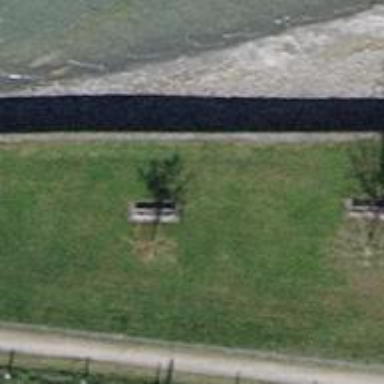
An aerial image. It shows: Brown bench.